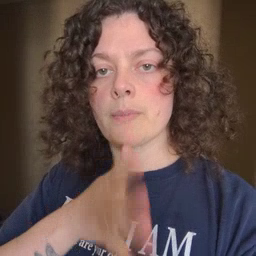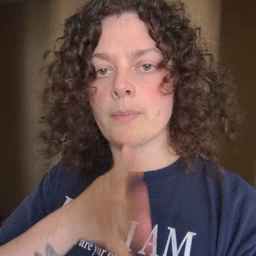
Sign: shower